Question: In Excel I have these columns

These are 2 loans. When either loan is overpaid i want to (dynamically) move the surplus over to the other loan. I can't seem to figure out how to do this while avoiding a circular reference.
most relevant cells:
'''
H5 =IF(AND(G5<0;C5>0;-G5<C5);G5)
C5 =C4+A5+B5
'''
Is it possible to do this and avoid a circular reference?
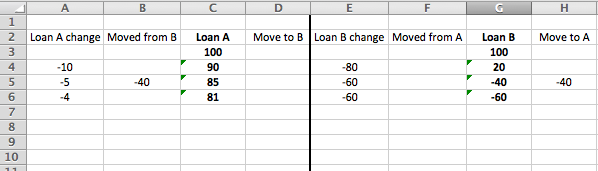
Answer: Re-arrange your sheet like this:

Formulas used:
'''
B4 =E3+A4
C4 =-I4
D4 =IF(AND(B4<0,G4>0),MIN(-B4,G4),0)
E4 =SUM(B4:D4)
G4 =J3+F4
H4 =-D4
I4 =IF(AND(G4<0,B4>0),MIN(-G4,B4),0)
J4 =SUM(G4:I4)
'''